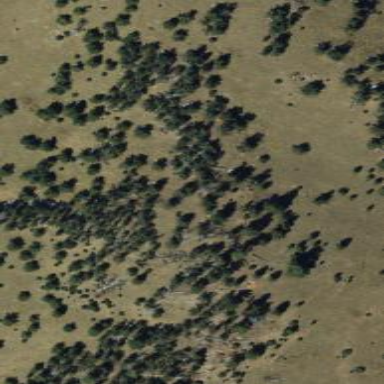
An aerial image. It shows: Evergreen woodland featuring needle-leaved trees.